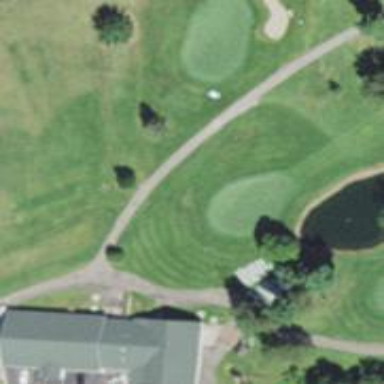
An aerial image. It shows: View of golf hole.